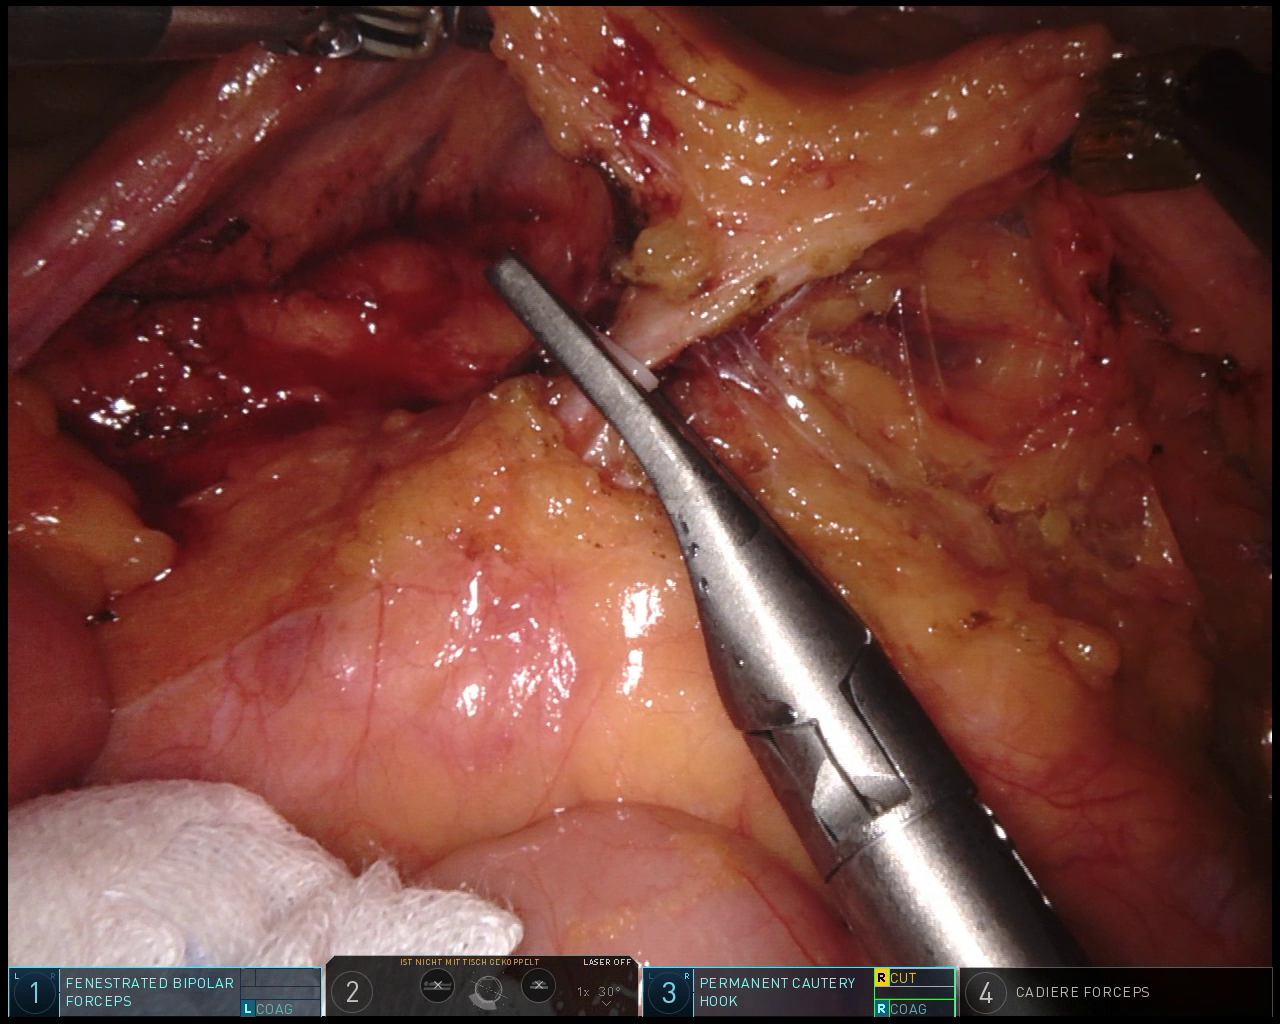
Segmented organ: inferior_mesenteric_artery
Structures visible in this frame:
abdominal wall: no
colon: no
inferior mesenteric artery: yes
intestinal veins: no
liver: no
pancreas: no
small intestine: yes
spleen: no
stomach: no
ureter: no
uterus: no
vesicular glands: no